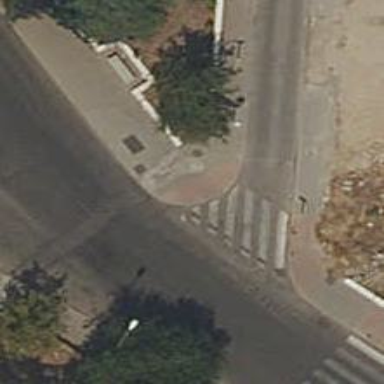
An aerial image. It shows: Uncontrolled crossing on the road.